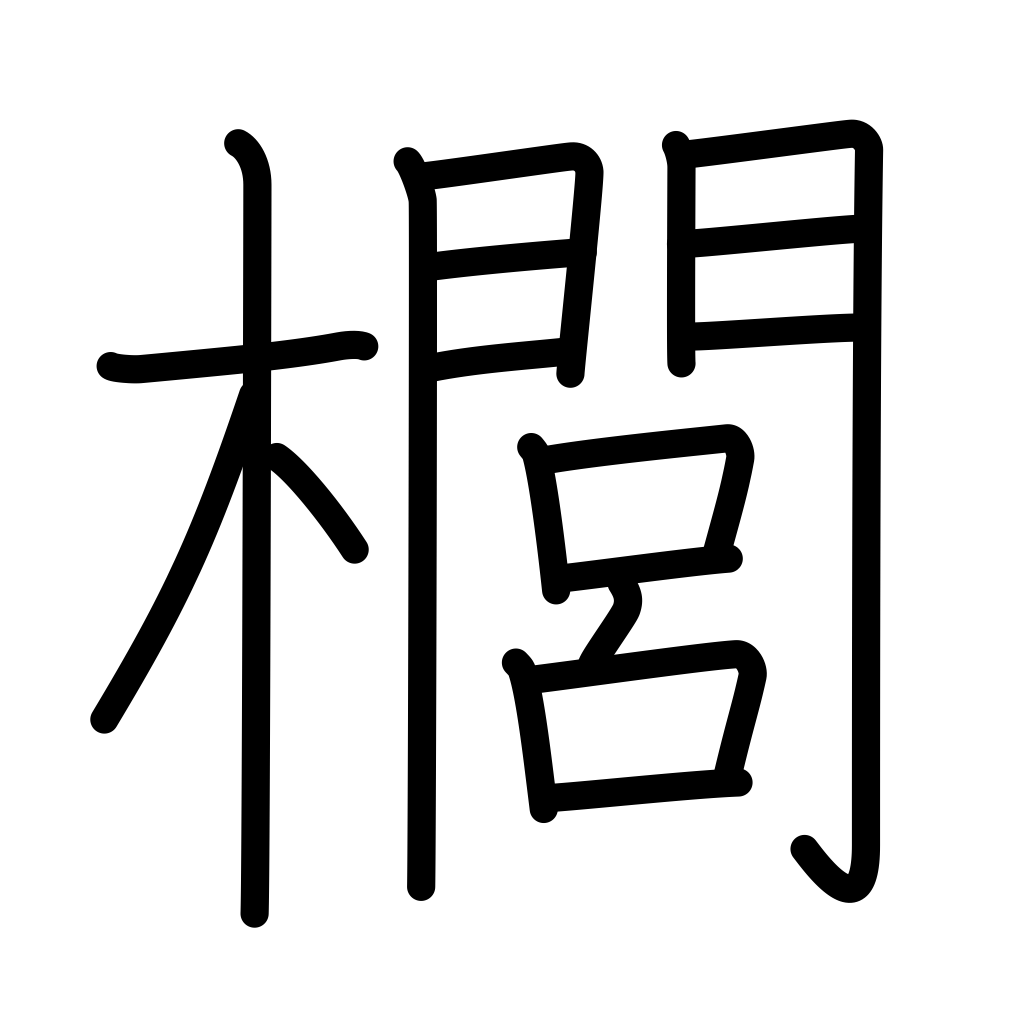
Meaning: kind of quince